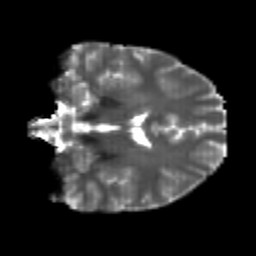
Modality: T2w
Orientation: coronal
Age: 21
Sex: male
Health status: healthy
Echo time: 0.074 s